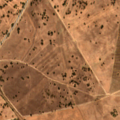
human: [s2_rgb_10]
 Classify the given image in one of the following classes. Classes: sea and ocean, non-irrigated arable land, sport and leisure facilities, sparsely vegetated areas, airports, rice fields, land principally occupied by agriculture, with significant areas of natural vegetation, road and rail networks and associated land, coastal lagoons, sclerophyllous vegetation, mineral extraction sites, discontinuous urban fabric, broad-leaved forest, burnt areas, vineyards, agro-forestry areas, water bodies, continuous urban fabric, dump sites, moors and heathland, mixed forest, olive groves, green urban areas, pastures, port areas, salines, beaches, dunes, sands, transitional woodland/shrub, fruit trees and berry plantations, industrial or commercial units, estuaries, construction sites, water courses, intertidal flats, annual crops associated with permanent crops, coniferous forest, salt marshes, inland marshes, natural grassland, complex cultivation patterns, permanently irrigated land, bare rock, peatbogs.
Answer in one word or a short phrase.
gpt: non-irrigated arable land, agro-forestry areas, transitional woodland/shrub